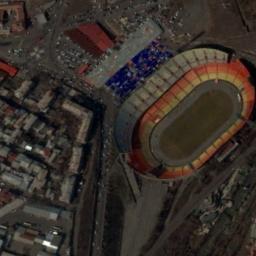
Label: stadium